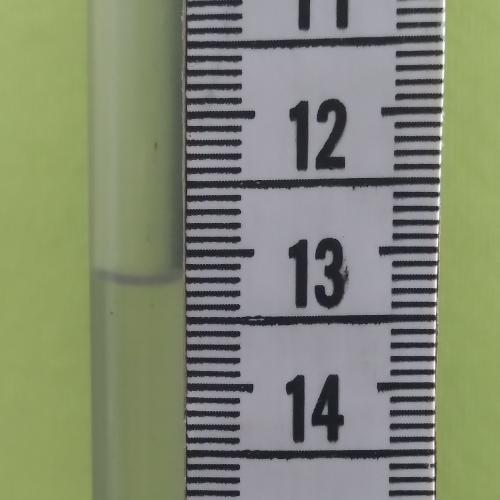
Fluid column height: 13.2 cm